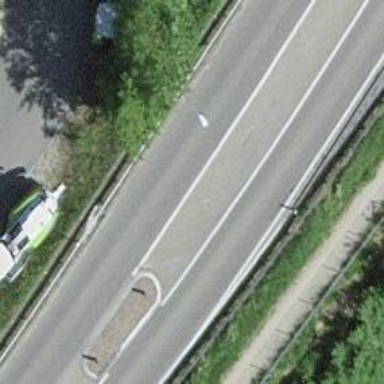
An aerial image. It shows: Primary road with asphalt surface.